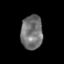
Tissue: skin
Cell type: Epithelial cells
Senescence score: 0.264
Nuclear area (px): 722
Mean DAPI intensity: 115.458